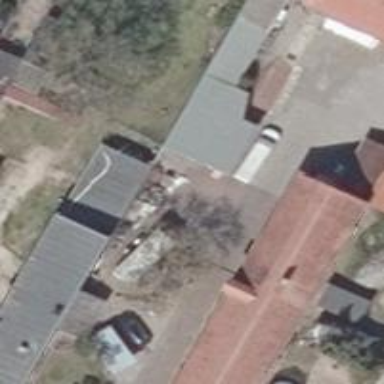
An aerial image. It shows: Part of building.